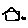
Label: house